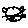
Label: cat